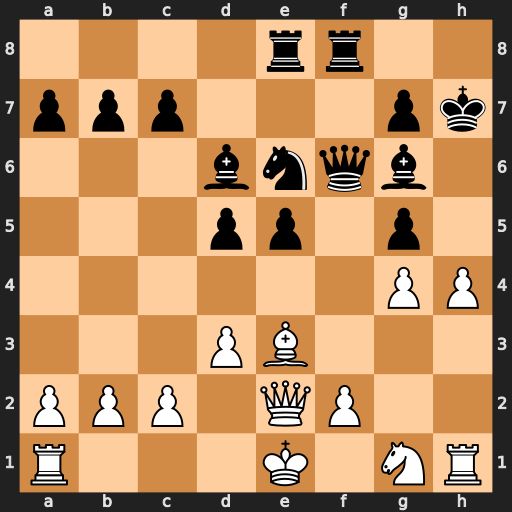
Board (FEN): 4rr2/ppp3pk/3bnqb1/3pp1p1/6PP/3PB3/PPP1QP2/R3K1NR
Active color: w
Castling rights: KQ
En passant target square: -
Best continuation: hxg5+ Kg8 gxf6